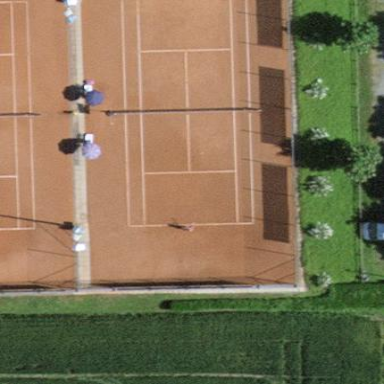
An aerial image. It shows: Tennis court on pitch.